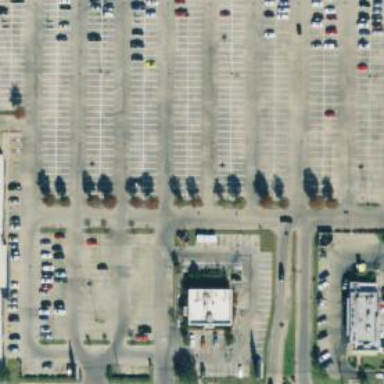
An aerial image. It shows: Parking space.